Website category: book
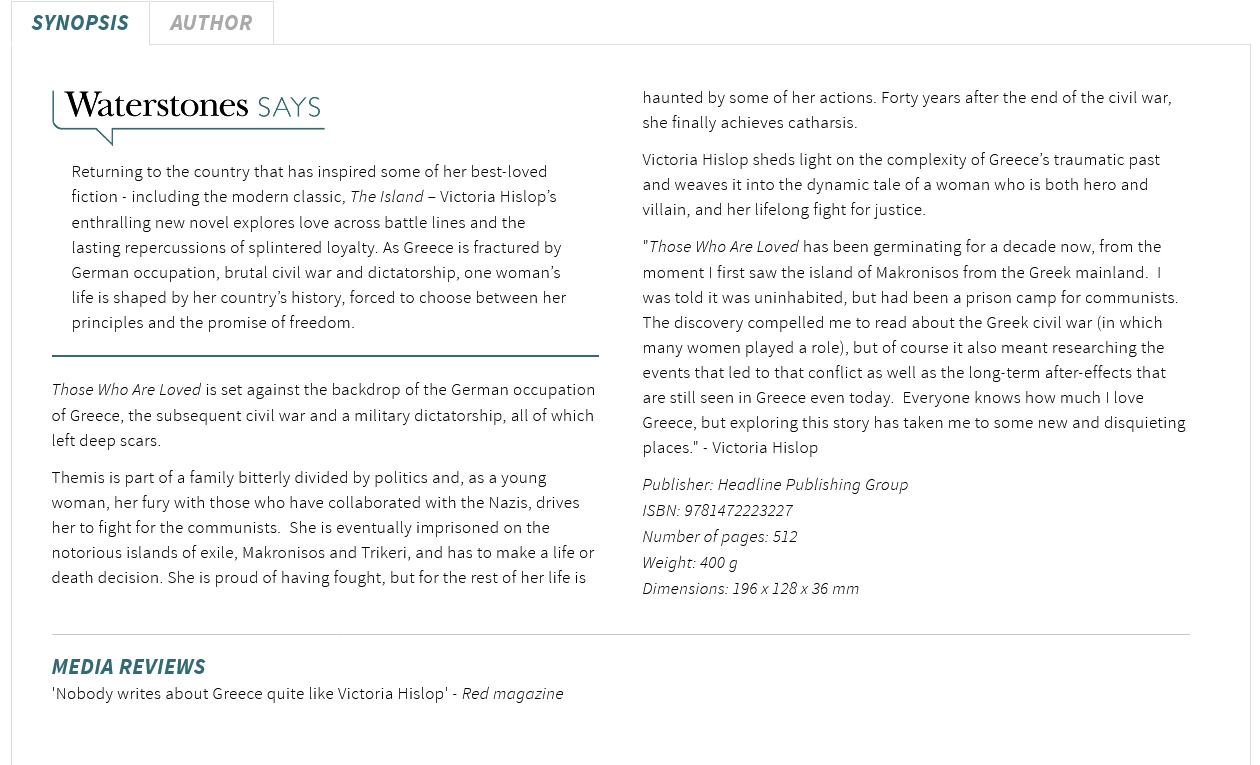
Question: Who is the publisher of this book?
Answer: Headline Publishing Group

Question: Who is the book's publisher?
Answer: Headline Publishing Group

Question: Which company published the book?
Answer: Headline Publishing Group

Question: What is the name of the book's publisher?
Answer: Headline Publishing Group

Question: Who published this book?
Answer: Headline Publishing Group

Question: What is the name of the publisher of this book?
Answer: Headline Publishing Group

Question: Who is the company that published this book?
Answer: Headline Publishing Group

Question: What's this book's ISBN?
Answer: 9781472223227

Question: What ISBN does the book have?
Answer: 9781472223227

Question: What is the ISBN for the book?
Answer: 9781472223227

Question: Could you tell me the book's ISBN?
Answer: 9781472223227

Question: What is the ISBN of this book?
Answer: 9781472223227

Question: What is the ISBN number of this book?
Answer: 9781472223227

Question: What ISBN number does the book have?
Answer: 9781472223227

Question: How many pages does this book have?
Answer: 512

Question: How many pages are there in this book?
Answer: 512

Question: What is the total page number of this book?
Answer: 512

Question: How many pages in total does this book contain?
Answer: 512

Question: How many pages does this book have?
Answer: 512

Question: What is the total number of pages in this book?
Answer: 512

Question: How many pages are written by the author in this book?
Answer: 512

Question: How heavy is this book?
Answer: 400 g

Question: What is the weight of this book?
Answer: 400 g

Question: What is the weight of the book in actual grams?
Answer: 400 g

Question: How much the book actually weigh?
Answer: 400 g

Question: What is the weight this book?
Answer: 400 g

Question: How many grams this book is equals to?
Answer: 400 g

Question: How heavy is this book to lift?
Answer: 400 g

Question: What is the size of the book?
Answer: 196 x 128 x 36 mm

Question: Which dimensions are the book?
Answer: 196 x 128 x 36 mm

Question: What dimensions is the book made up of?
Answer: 196 x 128 x 36 mm

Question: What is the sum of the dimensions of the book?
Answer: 196 x 128 x 36 mm

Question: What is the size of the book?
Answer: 196 x 128 x 36 mm

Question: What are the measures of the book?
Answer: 196 x 128 x 36 mm

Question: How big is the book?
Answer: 196 x 128 x 36 mm